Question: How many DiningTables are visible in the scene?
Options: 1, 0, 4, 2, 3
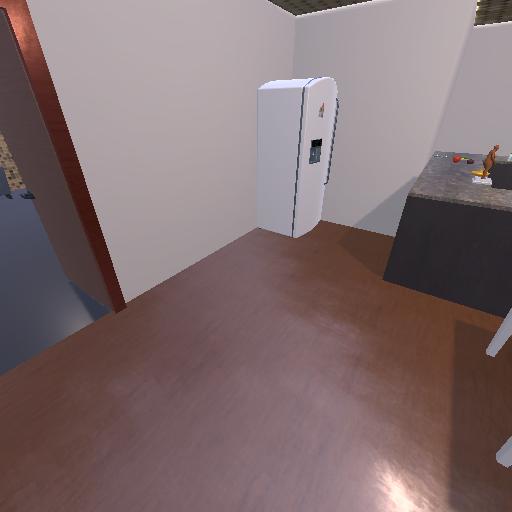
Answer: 1